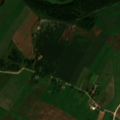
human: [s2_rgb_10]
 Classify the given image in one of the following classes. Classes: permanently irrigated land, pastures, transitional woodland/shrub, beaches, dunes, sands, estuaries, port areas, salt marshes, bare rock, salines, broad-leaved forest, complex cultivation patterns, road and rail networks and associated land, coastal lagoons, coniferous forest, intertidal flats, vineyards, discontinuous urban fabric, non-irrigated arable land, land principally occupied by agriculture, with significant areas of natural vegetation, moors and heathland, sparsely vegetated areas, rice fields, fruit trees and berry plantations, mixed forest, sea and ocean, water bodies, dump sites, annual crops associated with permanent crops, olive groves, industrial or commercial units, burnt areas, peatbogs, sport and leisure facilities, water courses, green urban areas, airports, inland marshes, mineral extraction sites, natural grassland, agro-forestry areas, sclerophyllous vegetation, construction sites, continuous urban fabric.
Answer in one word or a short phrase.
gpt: non-irrigated arable land, complex cultivation patterns, broad-leaved forest, transitional woodland/shrub, water bodies